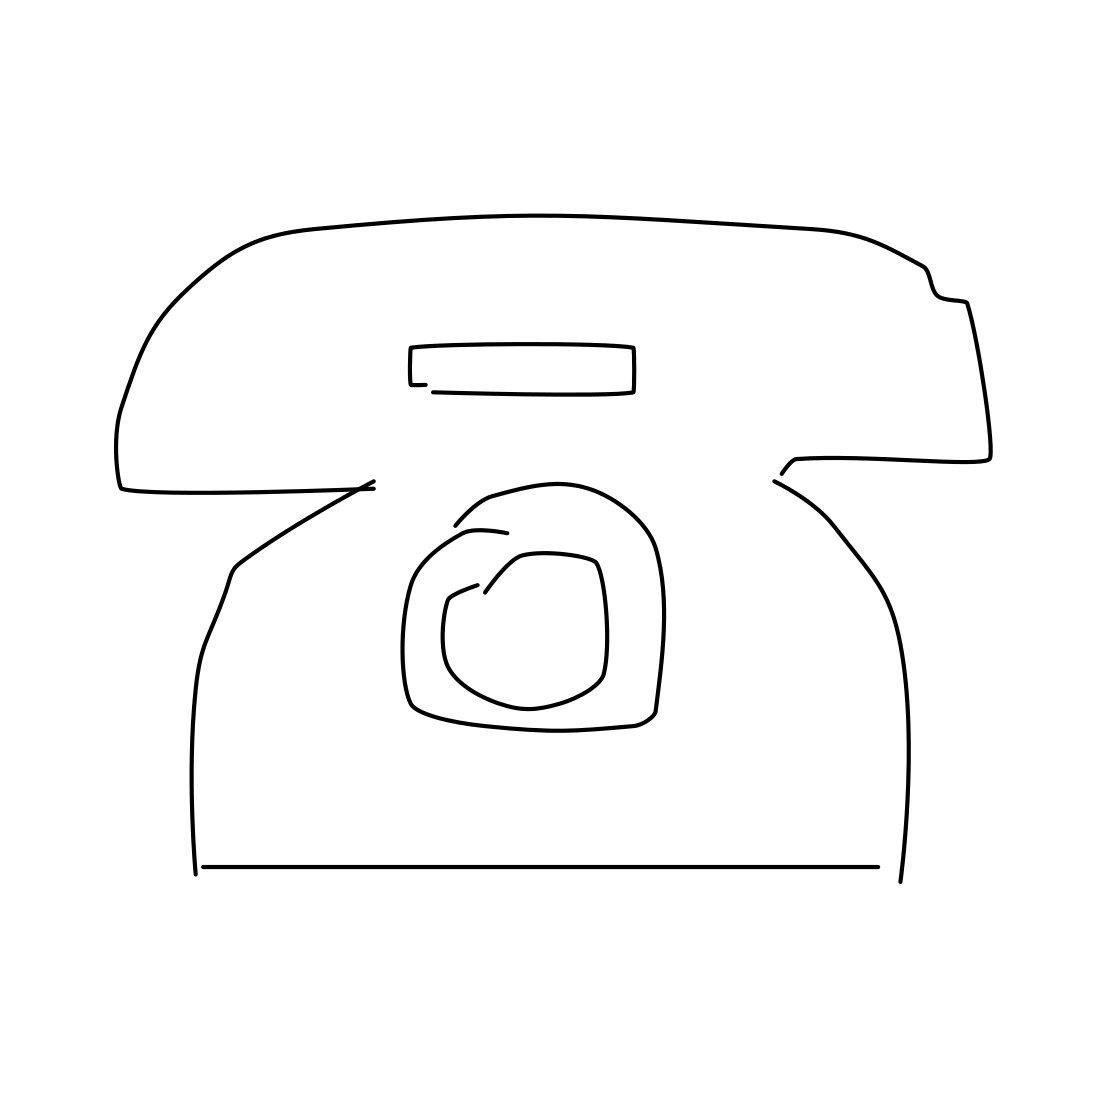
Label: telephone